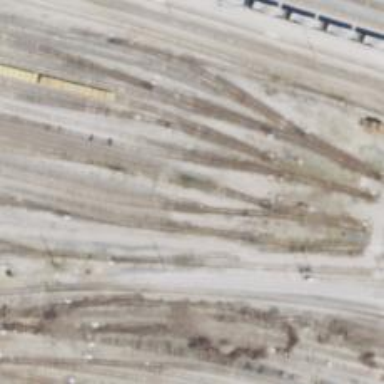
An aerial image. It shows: Railway yard for manifest purposes.